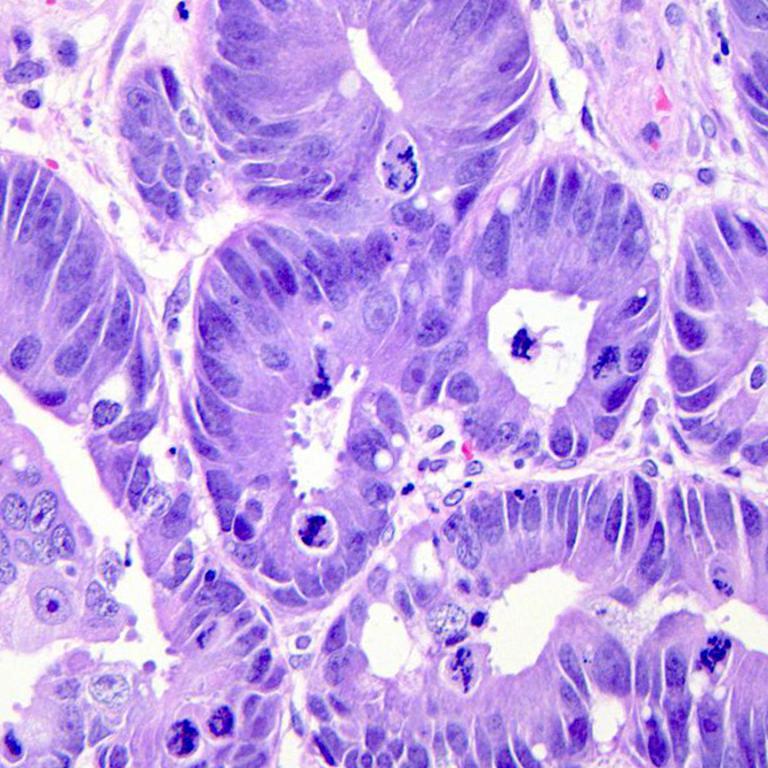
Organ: colon
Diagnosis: adenocarcinomas